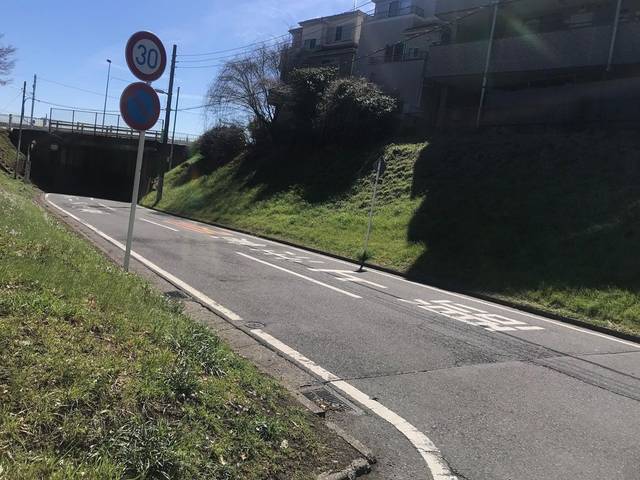
Region: Japan
Coordinates: 35.906, 139.491